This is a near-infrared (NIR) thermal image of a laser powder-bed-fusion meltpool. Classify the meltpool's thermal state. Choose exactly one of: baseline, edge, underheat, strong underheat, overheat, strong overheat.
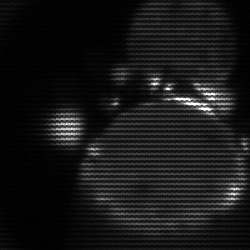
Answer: edge